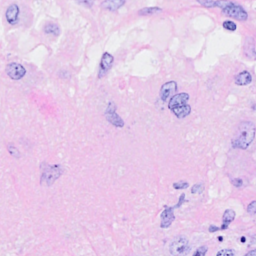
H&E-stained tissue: Breast